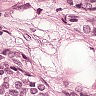
Metastatic tissue present: yes